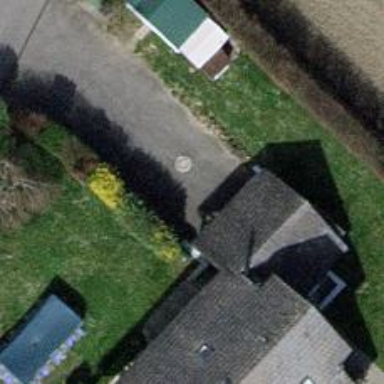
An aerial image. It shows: Driveway.